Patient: sex F, age 77
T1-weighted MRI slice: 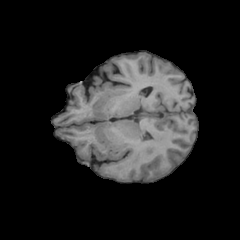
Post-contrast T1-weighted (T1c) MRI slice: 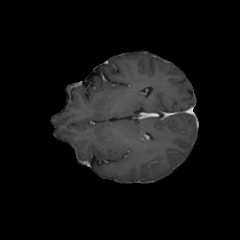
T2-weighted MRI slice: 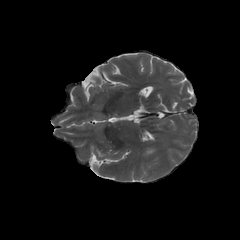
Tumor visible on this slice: yes
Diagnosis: Glioblastoma, IDH-wildtype
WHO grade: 4